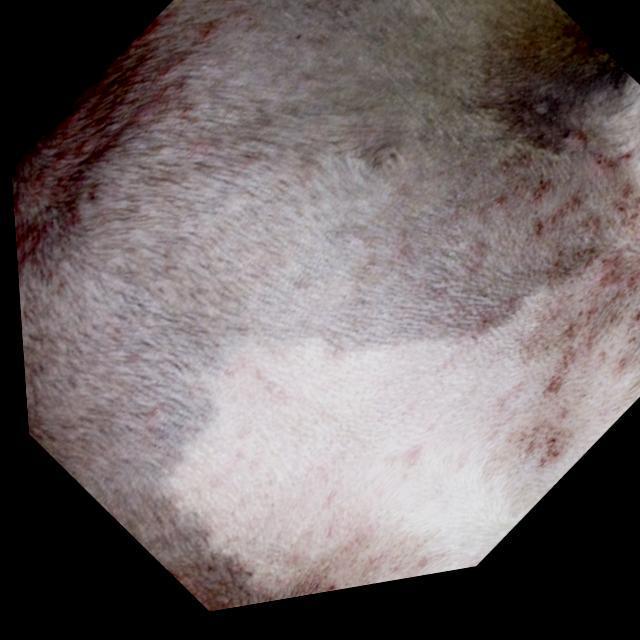
Canine hypersensitivity reaction — allergic skin response with urticaria, erythema, pruritus, and angioedema. May be food, environmental, or flea allergy related.